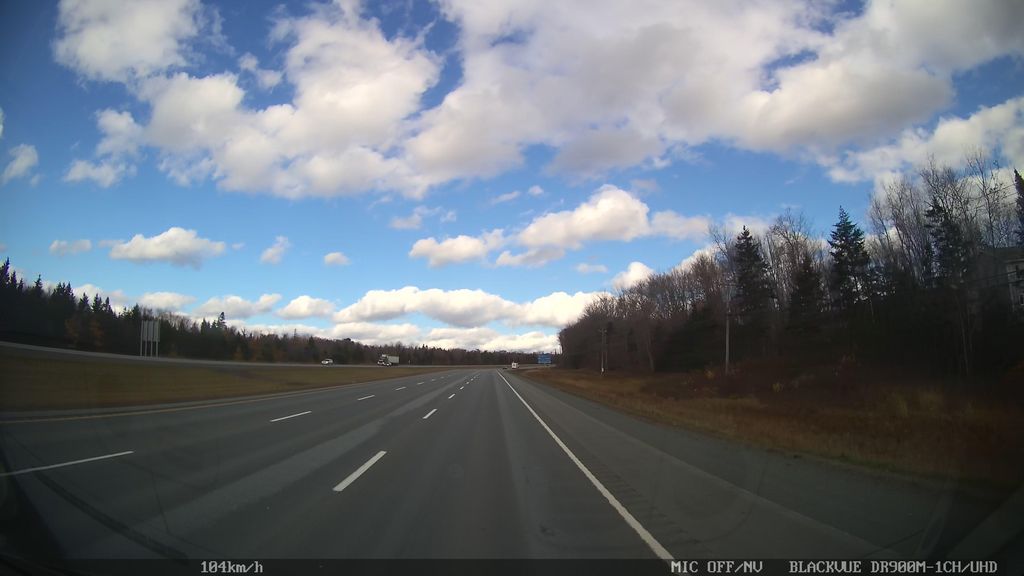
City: halifax